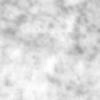
Label: no_change